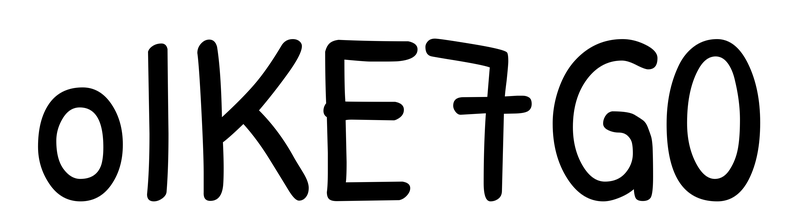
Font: PatrickHand-Regular